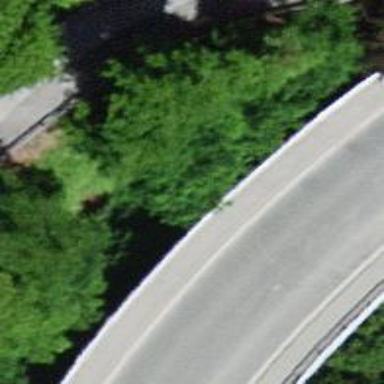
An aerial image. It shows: Sidewalk footway on asphalt bridge.